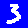
Digit: 3